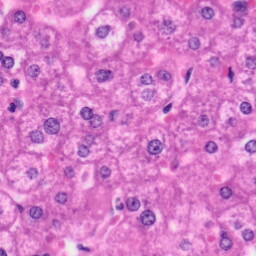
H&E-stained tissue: Liver